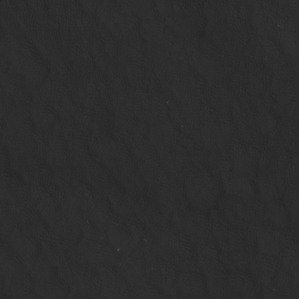
Label: non_frost